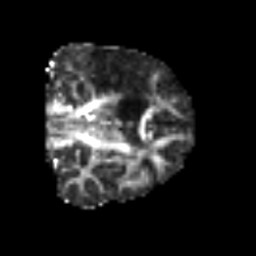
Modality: FA
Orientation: coronal
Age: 68
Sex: male
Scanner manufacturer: siemens
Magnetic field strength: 3 T
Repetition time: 6.1 s
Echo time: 0.101 s